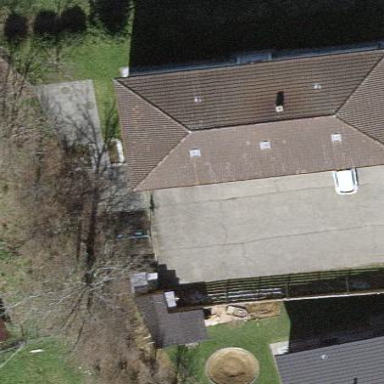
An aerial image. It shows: Building with hipped roof.